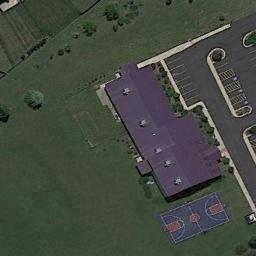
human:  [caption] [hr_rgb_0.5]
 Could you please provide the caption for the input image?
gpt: A basketball court next to a purple building and a parking lot beside .

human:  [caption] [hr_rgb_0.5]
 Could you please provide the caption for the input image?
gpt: There is a big building in front of the basketball court .

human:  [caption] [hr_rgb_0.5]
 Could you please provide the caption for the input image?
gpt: There is a basketball court in the middle of grass next to a parking lot .

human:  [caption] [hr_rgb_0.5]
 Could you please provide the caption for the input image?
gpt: The buildings,Parking lots and the basketball court are on the broad lawn .

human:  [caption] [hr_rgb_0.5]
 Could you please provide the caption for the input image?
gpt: One blue building is next to the basketball court .